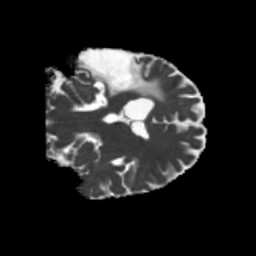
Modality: MD
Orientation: coronal
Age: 43
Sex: male
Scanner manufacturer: siemens
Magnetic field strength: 3 T
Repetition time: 5.25 s
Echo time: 0.08 s